【题型】解答题　【知识点】立体几何　【难度】easy
如图，已知正方体$ABCD-A_1B_1C_1D_1$的棱长为$4$，$P$、$Q$分别是棱$BC$、$B_1C_1$的中点。

(1) 求证：$AC \perp$平面$B_1D_1DB$；

(2) 求异面直线$D_1P$与$A_1Q$所成角的余弦值。
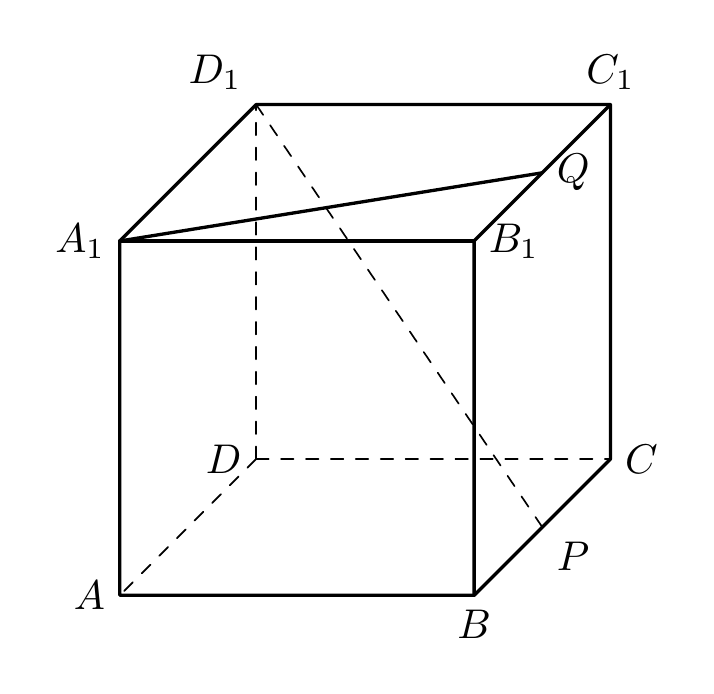
【解答】
【答案】(1) 详见解析；

(2) $\boldsymbol{\dfrac{\sqrt{5}}{5}}$

【分析】(1) 由$BB_1 \perp$平面$ABCD$得到$BB_1 \perp AC$，再由$BD \perp AC$，利用线面垂直的判定定理证明；\\
(2) 建立空间直角坐标系，得到$\overrightarrow{A_1Q}=(-2,4,0)$，$\overrightarrow{D_1P}=(2,4,-4)$，设异面直线$D_1P$与$A_1Q$所成的角为$\theta$，由$\cos\theta = |\cos\overrightarrow{A_1Q},\overrightarrow{D_1P}|$求解。

【详解】(1) 在正方体$ABCD-A_1B_1C_1D_1$中，\\
因为$BB_1 \perp$平面$ABCD$，$AC \subset$平面$ABCD$，\\
所以$BB_1 \perp AC$，又$BD \perp AC$，且$BB_1 \cap BD = B$，\\
$BB_1 \subset$平面$B_1D_1DB$，$BD \subset$平面$B_1D_1DB$，\\
所以$AC \perp$平面$B_1D_1DB$；

(2) 建立如图所示空间直角坐标系：

则$A_1(4,0,4)$，$D_1(0,0,4)$，$Q(2,4,4)$，$P(2,4,0)$，\\
所以$\overrightarrow{A_1Q}=(-2,4,0)$，$\overrightarrow{D_1P}=(2,4,-4)$，

设异面直线$D_1P$与$A_1Q$所成的角为$\theta$，\\
则
\[
\cos\theta = \left|\cos\overrightarrow{A_1Q},\overrightarrow{D_1P}\right| = \frac{|\overrightarrow{A_1Q}\cdot\overrightarrow{D_1P}|}{|\overrightarrow{A_1Q}|\cdot|\overrightarrow{D_1P}|} = \frac{12}{12\sqrt{5}} = \frac{\sqrt{5}}{5}.
\]
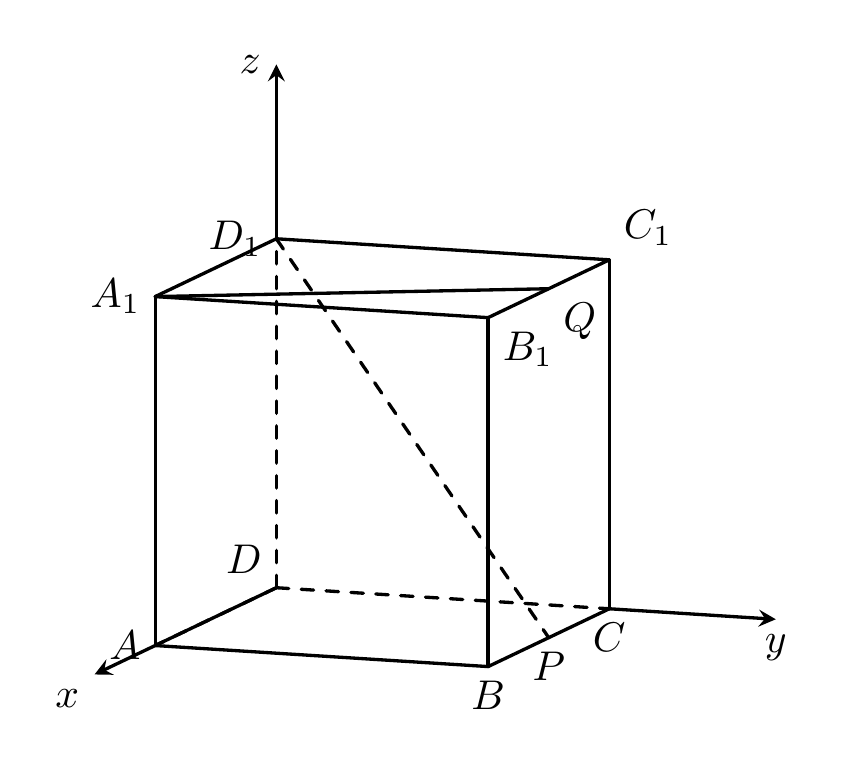